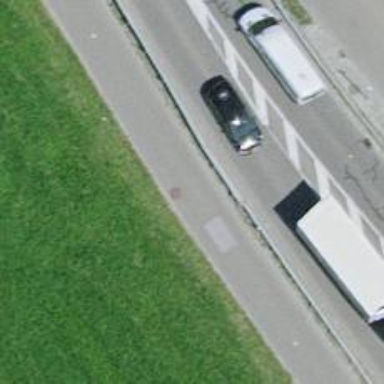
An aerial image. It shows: Asphalt cycleway.